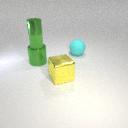
large green metal cylinder below small green rubber cylinder